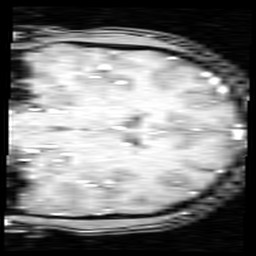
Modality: inplaneT1
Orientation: coronal
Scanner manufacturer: ge
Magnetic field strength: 3 T
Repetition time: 0.2 s
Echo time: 0.0036 s